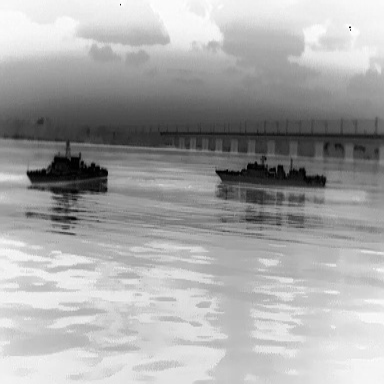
There are two warships in the infrared image.